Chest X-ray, PA view. Patient: 17 years old, sex M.
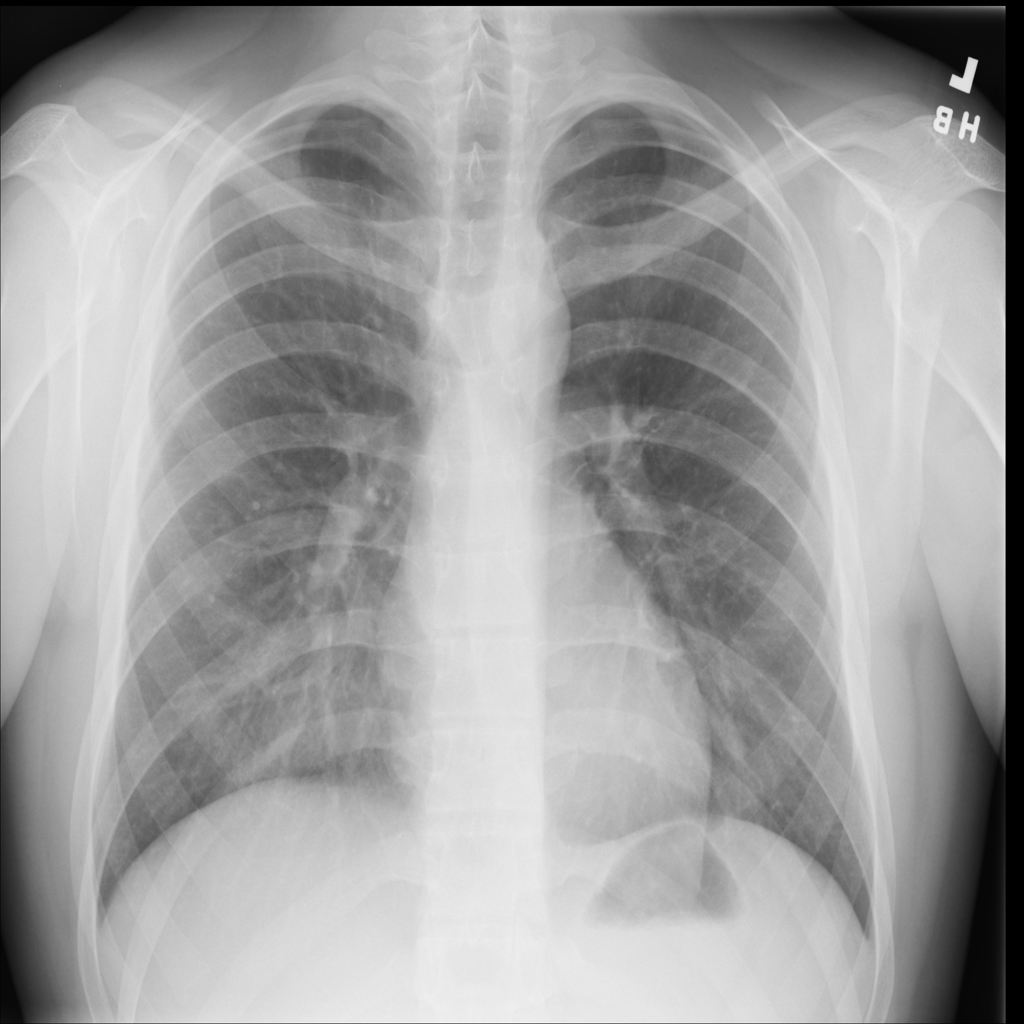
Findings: No Finding